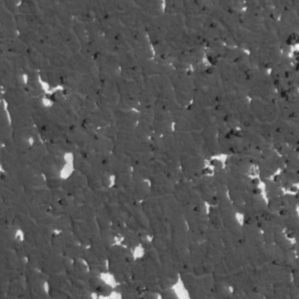
Label: frost